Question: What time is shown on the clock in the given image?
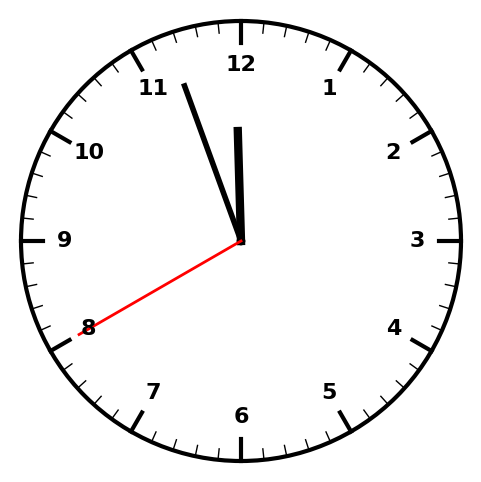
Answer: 11:56:40